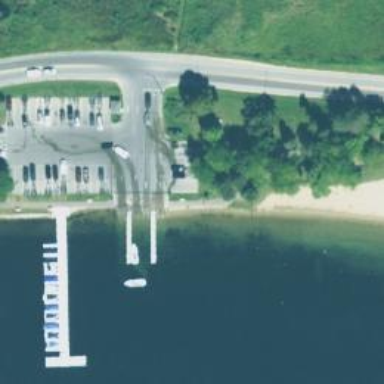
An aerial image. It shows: Slipway on leisure land.